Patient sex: M
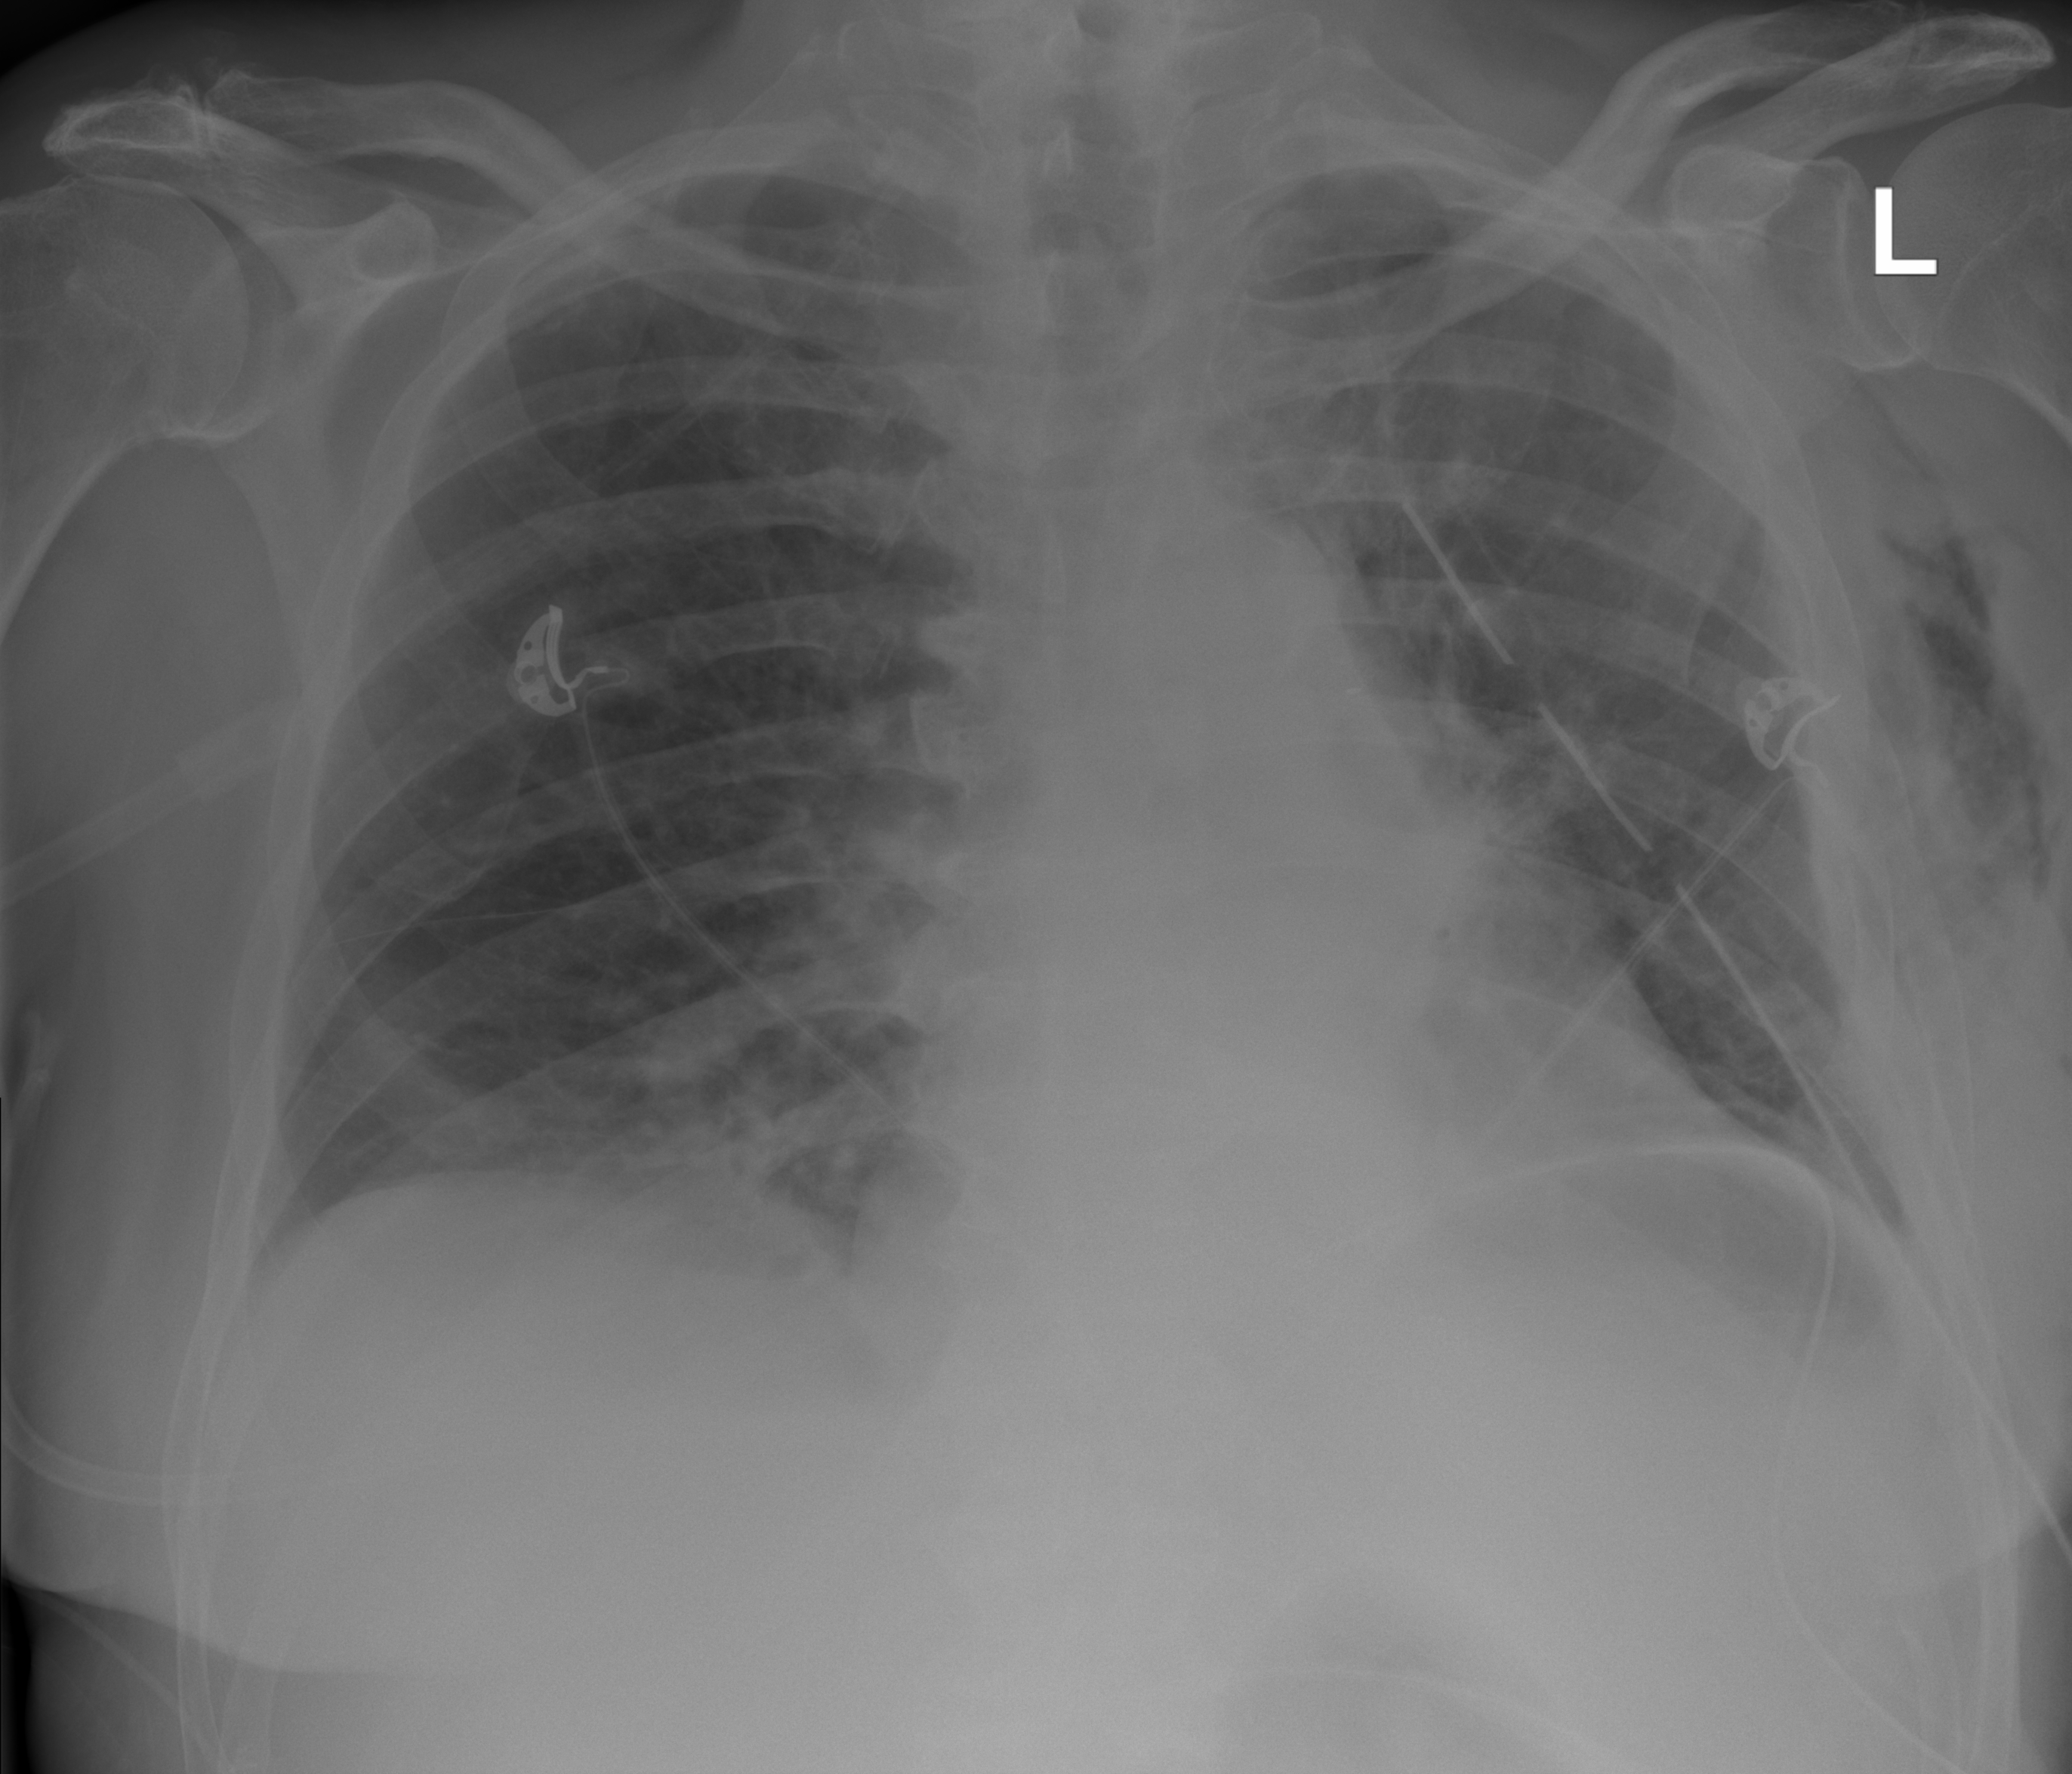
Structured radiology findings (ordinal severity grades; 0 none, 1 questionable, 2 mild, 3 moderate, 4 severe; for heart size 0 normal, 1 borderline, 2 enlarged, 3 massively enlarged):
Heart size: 2
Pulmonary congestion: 0
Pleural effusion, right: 0
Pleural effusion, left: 0
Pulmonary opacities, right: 1
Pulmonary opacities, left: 0
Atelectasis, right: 0
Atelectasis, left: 2